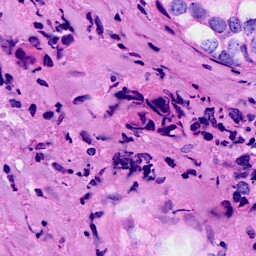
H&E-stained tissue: Breast